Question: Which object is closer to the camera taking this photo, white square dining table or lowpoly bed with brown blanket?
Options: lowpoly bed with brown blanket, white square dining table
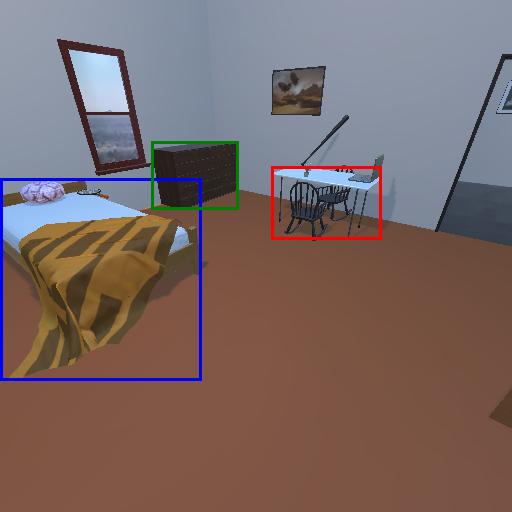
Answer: lowpoly bed with brown blanket